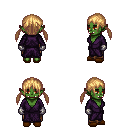
a pixel art fantasy rpg character, female body template, orc, green skin, purple robe, robe skirt, light blonde twin-tailed hairstyle, metal gloves, brown slippers, four views (front, back, left, right), 2x2 character sprite sheet, small pixel art, hard edges, no anti-aliasing